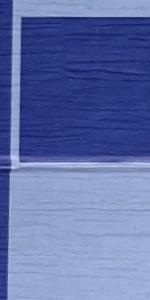
Label: Empty